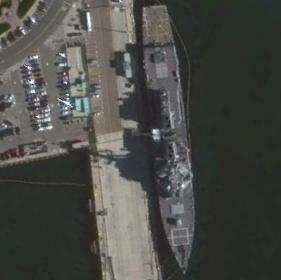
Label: destroyer